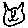
Label: cat